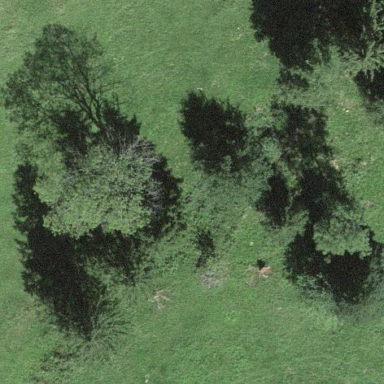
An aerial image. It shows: Serene woodland landscape.